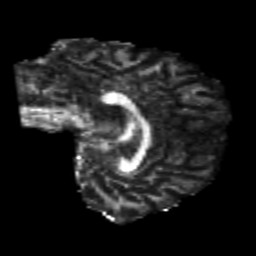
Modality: FA
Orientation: sagittal
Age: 24
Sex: male
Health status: healthy
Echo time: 0.074 s